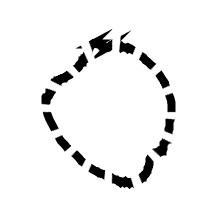
Shape: circle